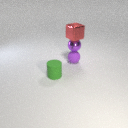
small purple rubber sphere to the right of small green rubber cylinder